Aerial crown-view tile of a tropical tree (Barro Colorado Island, Panama), acquired 20241112:
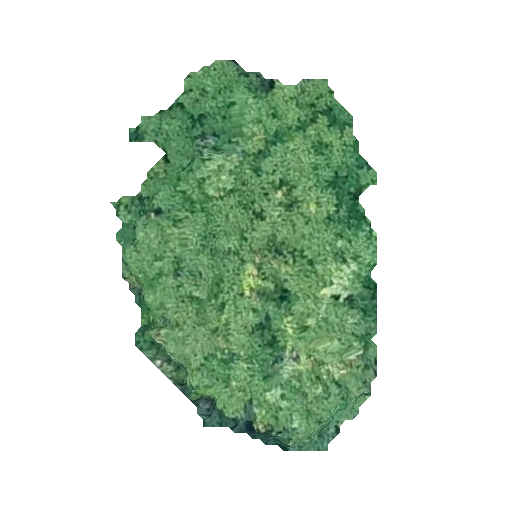
Species: Tachigali panamensis
GBIF accepted scientific name: Tachigali panamensis
Crown area: 120.41 m²